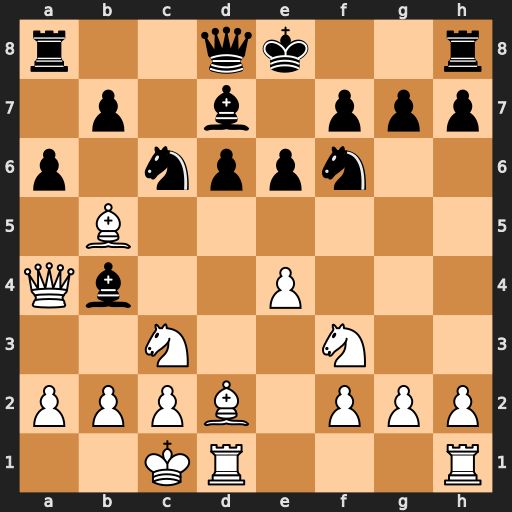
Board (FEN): r2qk2r/1p1b1ppp/p1nppn2/1B6/Qb2P3/2N2N2/PPPB1PPP/2KR3R
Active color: w
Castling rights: kq
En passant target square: -
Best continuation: Bxc6 Bxc3 Bxd7+ Qxd7 Qxd7+